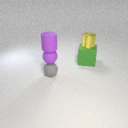
large green rubber cube below small yellow metal cylinder